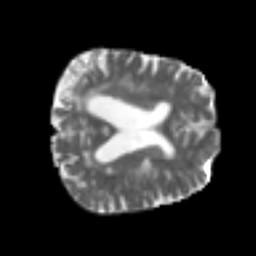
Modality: T2w
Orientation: axial
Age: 66
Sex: female
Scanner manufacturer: siemens
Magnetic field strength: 3 T
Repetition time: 4.999 s
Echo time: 0.07946 s